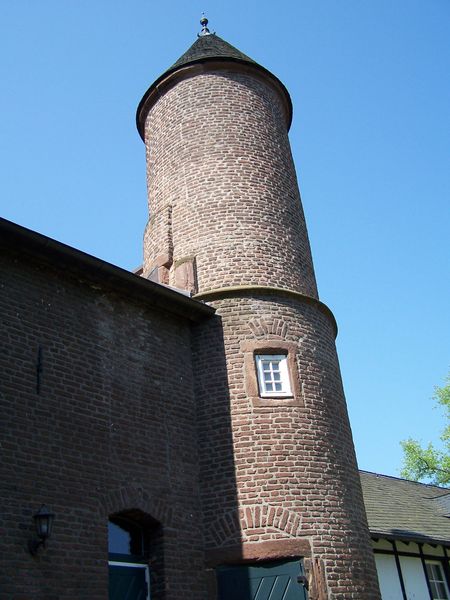
Titel: Renaissance-Loggia der Burg Binsfeld
Künstler: Werner von Binsfeld
Standort: Nörvenich (EU - D - NRW)
Schlagwörter: baum, blau, himmel, äste, braun, fenster, lampe, tür, dach, gebäude, architektur, rund, turm, ziegel, backstein, detail, foto, burg, sprossen, fachwerk, stadtmauer, bauwerk, baumäste, e, fenster tür, rundder turm, fziegelssteine, turm braun hilfe